【题型】填空题　【知识点】平面几何　【难度】medium
如图，动点$C$在以$AB$为直径的半圆$O$上（异于$A,B$），$DC\perp BC$，$DC=BC$，$|AB|=2$，则$|\overrightarrow{CA}-\overrightarrow{BC}|=\underline{\quad\quad\quad}$；$\overrightarrow{OC}\cdot\overrightarrow{OD}$的最大值为$\underline{\quad\quad\quad}$.

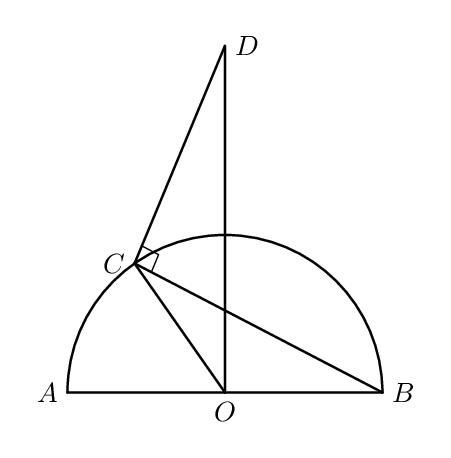
【解答】
【答案】\quad\quad\quad $2$ \quad\quad\quad $2$

【分析】根据向量的线性运算结合模长即可求得第一空答案.
设$\angle BOC=2\theta,\theta\in\left(0,\frac{\pi}{2}\right)$，作$DE\perp OE$，交$OC$的延长线于$E$，求出$DC=2\sin\theta$，继而求出$CE=\sin2\theta$，结合数量积的几何意义，即可求得答案.

【详解】由题意可知$O$为$AB$的中点，且$|\overrightarrow{CO}|=1$，

则
\(
|\overrightarrow{CA}-\overrightarrow{BC}|=|\overrightarrow{CA}+\overrightarrow{CB}|=2|\overrightarrow{CO}|=2;
\)

设$\angle BOC=2\theta,\theta\in\left(0,\frac{\pi}{2}\right)$，作$DE\perp OE$，交$OC$的延长线于$E$，

在$\triangle BOC$中，$BC^2=OB^2+OC^2-2OB\cdot OC\cdot\cos2\theta=2-2\cos2\theta=4\sin^2\theta$，

故$BC=2\sin\theta$，则$DC=2\sin\theta$，

\(
\angle OCB=\frac{\pi-2\theta}{2}=\frac{\pi}{2}-\theta,
\)
又$DC\perp BC$，故$\angle DCE=\theta$，

则$CE=DC\cos\theta=2\sin\theta\cos\theta=\sin2\theta$，

故
\(
\overrightarrow{OC}\cdot\overrightarrow{OD}=|\overrightarrow{OC}|\cdot|\overrightarrow{OD}|\cos\angle DOE=OC\cdot OE=1\times(1+\sin2\theta)=1+\sin2\theta,
\)

当$\theta=\frac{\pi}{4}$时，
$\overrightarrow{OC}\cdot\overrightarrow{OD}=1+\sin2\theta$取到最大值$2$，

故答案为：$2$；$2$
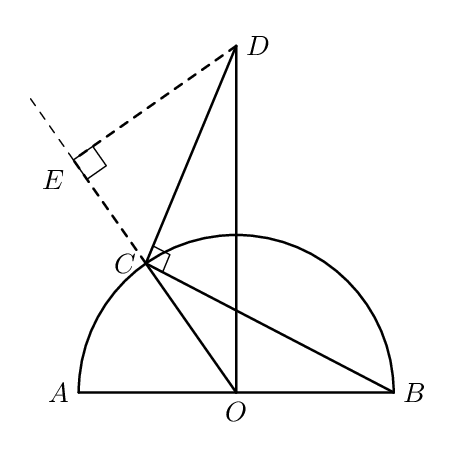